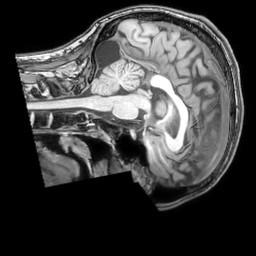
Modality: T1w
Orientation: sagittal
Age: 35
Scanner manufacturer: philips
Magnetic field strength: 3 T
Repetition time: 0.007 s
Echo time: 0.003501 s